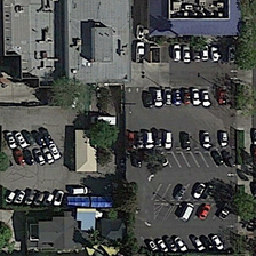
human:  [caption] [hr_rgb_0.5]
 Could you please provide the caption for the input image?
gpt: A tree was planted beside the road.

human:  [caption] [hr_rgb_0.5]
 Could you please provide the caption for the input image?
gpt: There's a blue roof around the parking lot.

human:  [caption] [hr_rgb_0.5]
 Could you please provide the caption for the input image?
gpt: A row of trees were planted along the road.

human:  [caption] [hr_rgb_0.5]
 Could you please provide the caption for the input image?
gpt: There's a blue rooftop parking lot

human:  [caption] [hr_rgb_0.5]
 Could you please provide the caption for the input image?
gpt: There is a blue roof around the parking lot.